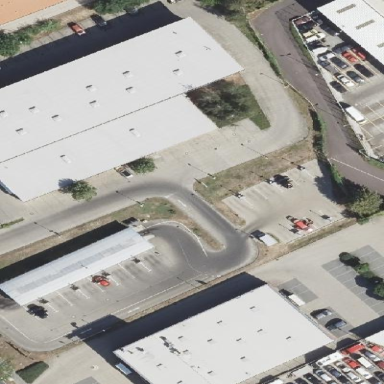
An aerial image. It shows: Car wash facility.